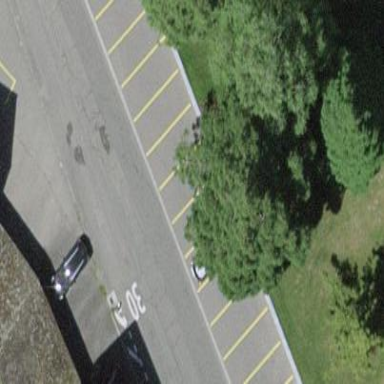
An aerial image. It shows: Street-side parking area with asphalt surface.